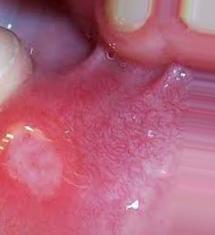
Condition: Mouth Ulcer